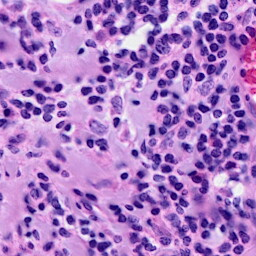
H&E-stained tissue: Breast